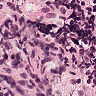
Metastatic tissue present: no